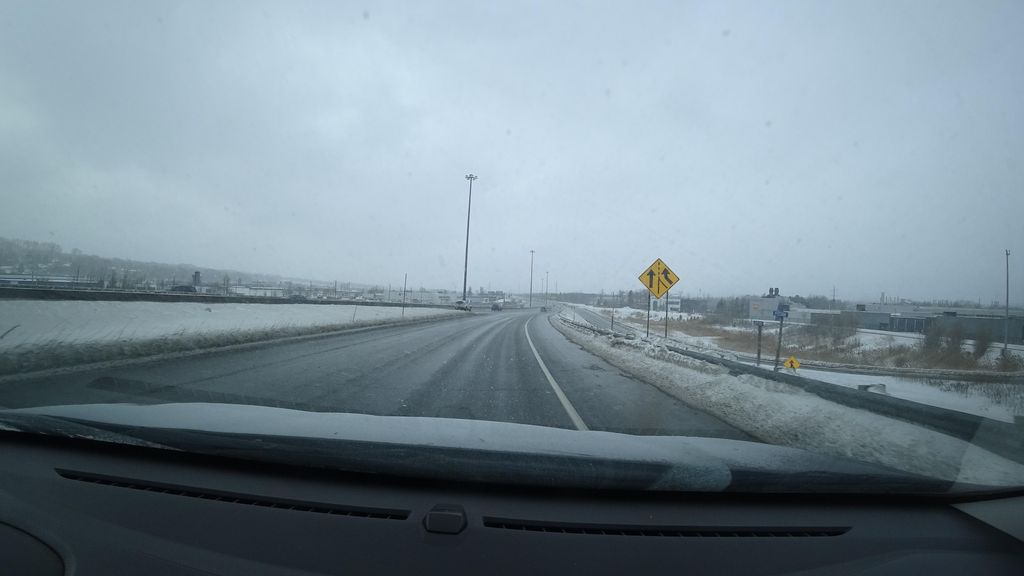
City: quebec_city